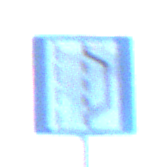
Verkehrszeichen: NothalteUndPannenbucht
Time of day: SunriseSunset
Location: Outdoor (Nature)
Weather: PartlyCloudy
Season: NotSpecified
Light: Natural